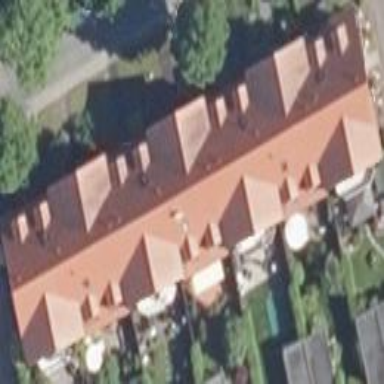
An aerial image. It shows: Terrace building.